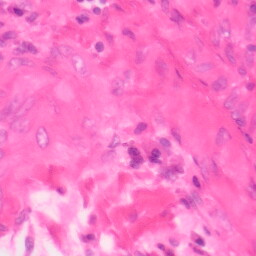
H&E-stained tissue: Colon